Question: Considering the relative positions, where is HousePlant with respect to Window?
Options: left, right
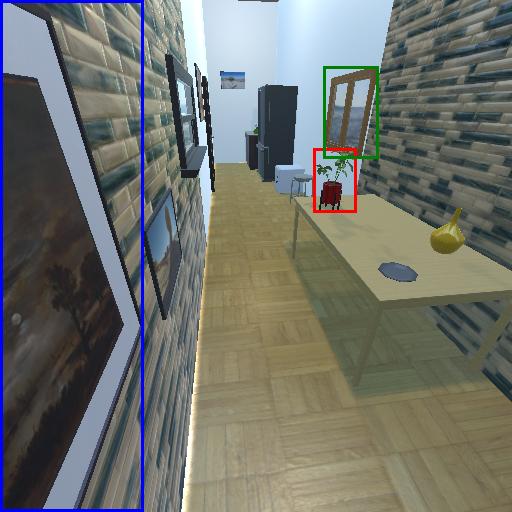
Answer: left